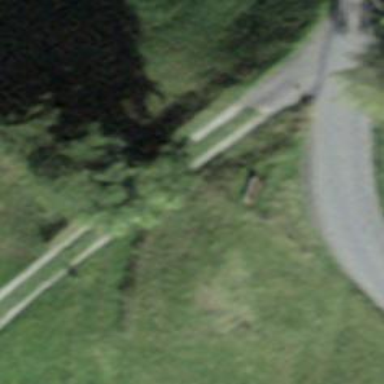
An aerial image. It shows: Red bench.